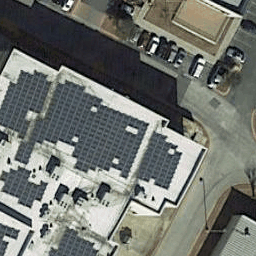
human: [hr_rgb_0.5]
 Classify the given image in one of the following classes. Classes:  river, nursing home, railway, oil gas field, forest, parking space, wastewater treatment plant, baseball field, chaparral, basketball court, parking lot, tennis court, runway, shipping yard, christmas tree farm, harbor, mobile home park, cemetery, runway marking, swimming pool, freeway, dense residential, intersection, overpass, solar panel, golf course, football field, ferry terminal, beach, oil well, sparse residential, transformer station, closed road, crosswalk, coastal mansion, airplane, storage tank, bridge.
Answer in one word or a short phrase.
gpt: solar panel